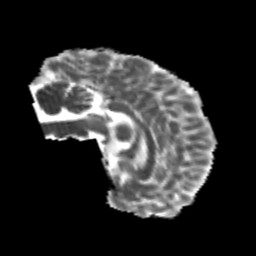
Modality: MD
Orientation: sagittal
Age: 22
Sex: female
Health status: healthy
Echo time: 0.074 s